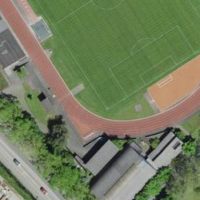
EUNIS habitat code: 53
Species observed at this site:
Aesculus hippocastanum